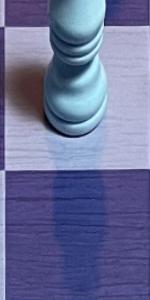
Label: Empty